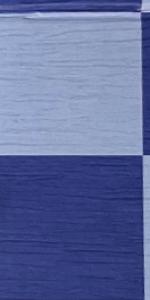
Label: Empty